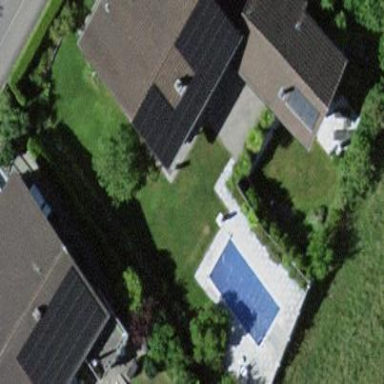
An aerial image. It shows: Solar power generator.